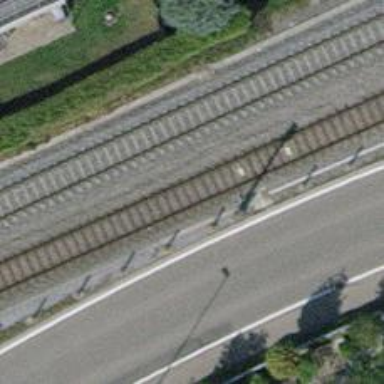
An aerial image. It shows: Railway signal.